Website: walmart
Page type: gifting
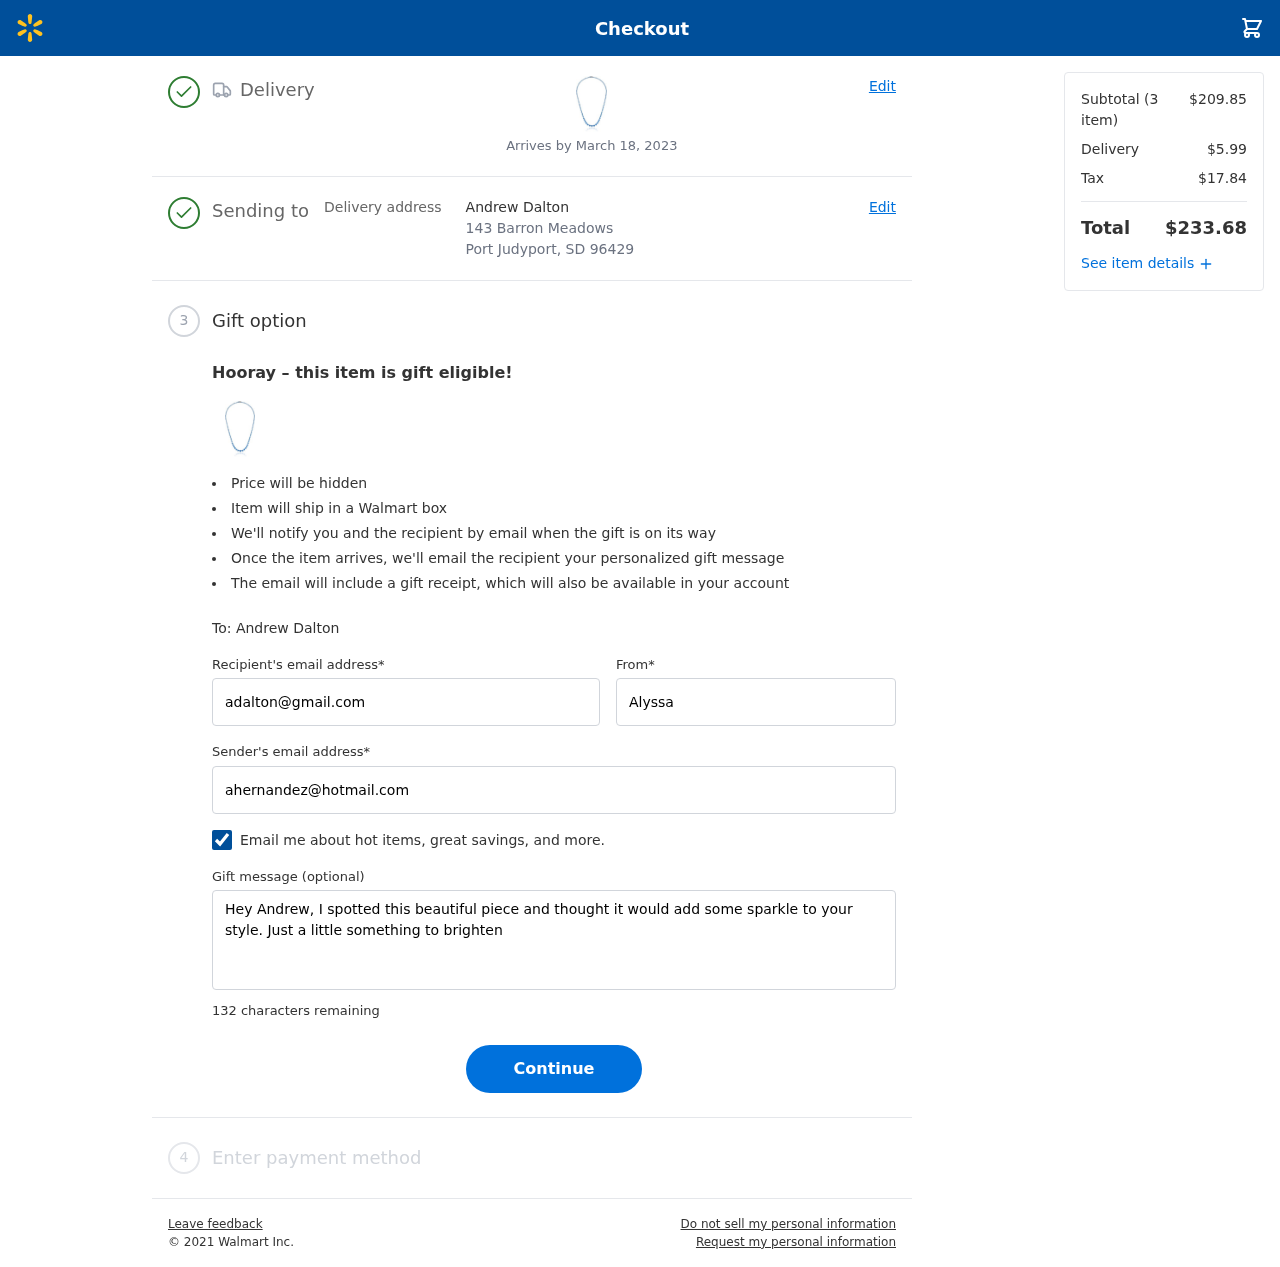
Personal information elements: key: PII_CITY_STATE_ZIP
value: Port Judyport, SD 96429
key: PII_EMAIL
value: ahernandez@hotmail.com
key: PII_FIRSTNAME
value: Alyssa
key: PII_GIFT_EMAIL
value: adalton@gmail.com
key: PII_GIFT_FULLNAME
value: Andrew Dalton
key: PII_GIFT_MESSAGE
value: Hey Andrew, I spotted this beautiful piece and thought it would add some sparkle to your style. Just a little something to brighten your day! Enjoy wearing it!
Alyssa
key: PII_STREET
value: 143 Barron Meadows
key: PII_GIFT_FIRSTNAME
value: Andrew
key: PII_GIFT_LASTNAME
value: Dalton
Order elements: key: ORDER_DELIVERY_DATE
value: Arrives by March 18, 2023
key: ORDER_NUM_ITEMS
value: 3
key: ORDER_SUBTOTAL
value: $209.85
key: ORDER_SHIPPING_COST
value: $5.99
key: ORDER_TAX
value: $17.84
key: ORDER_TOTAL
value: $233.68